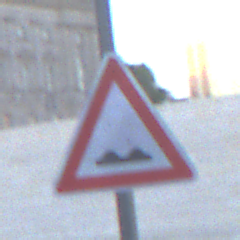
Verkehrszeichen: UnebeneFahrbahn
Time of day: SunriseSunset
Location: Outdoor (Urban)
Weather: Clear
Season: NotSpecified
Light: Natural